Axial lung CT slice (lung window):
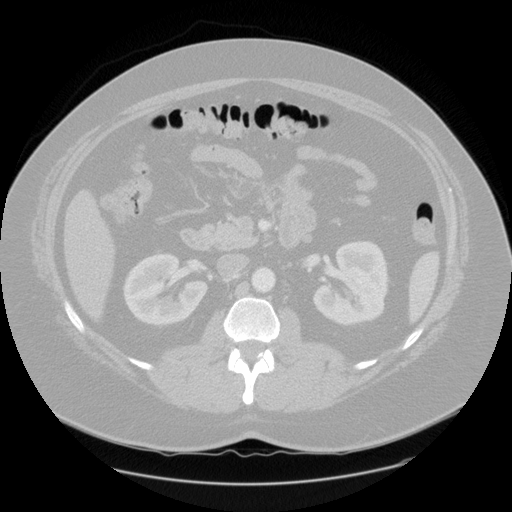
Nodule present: no